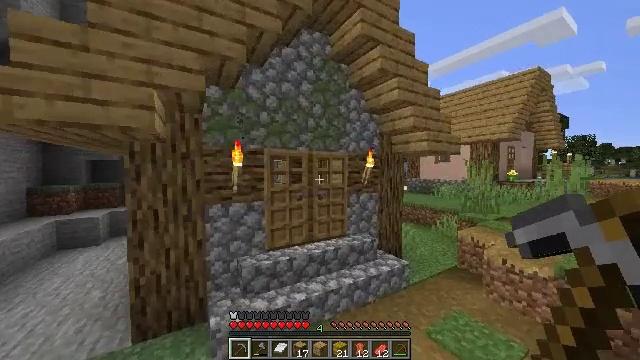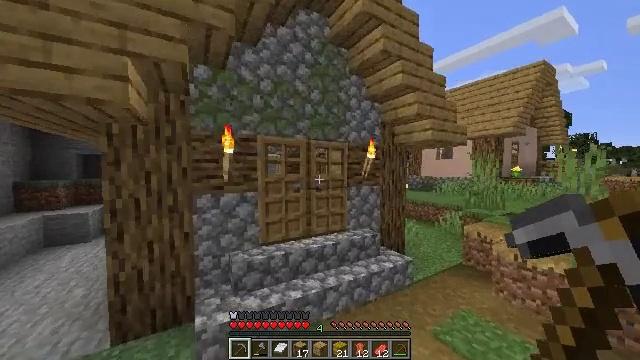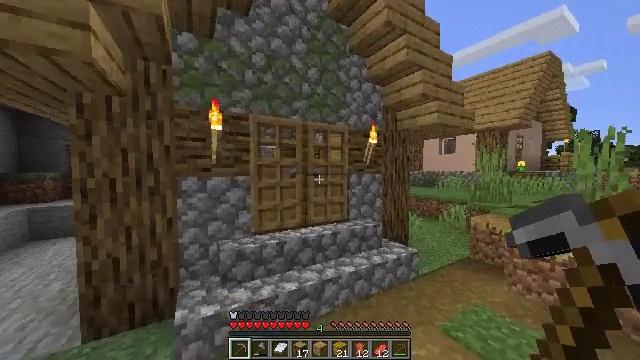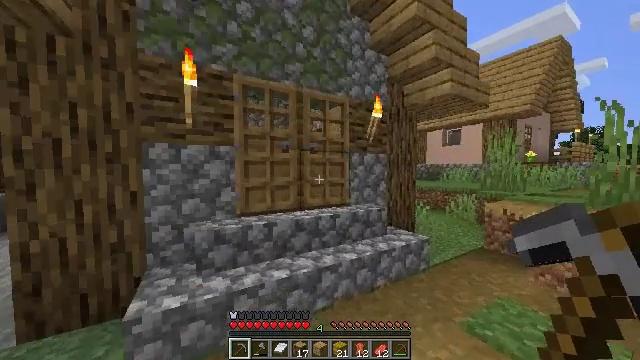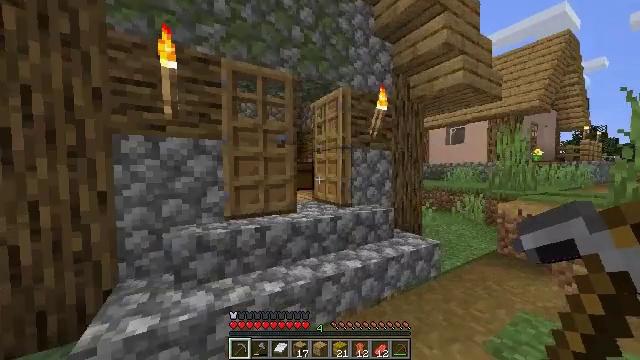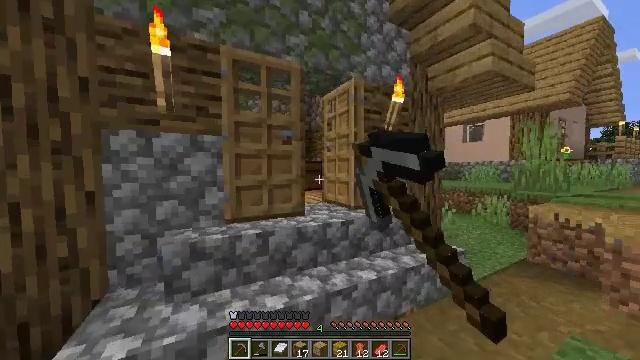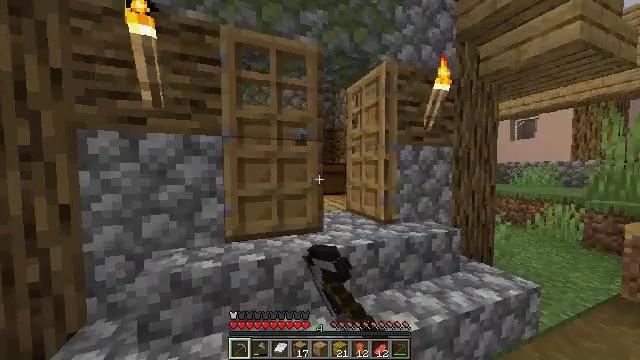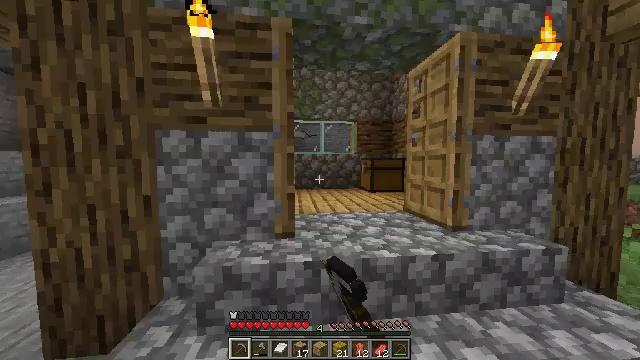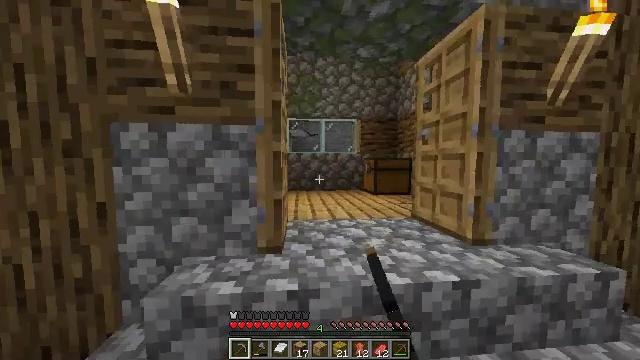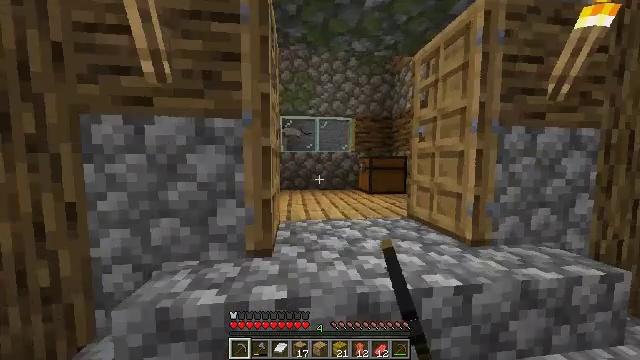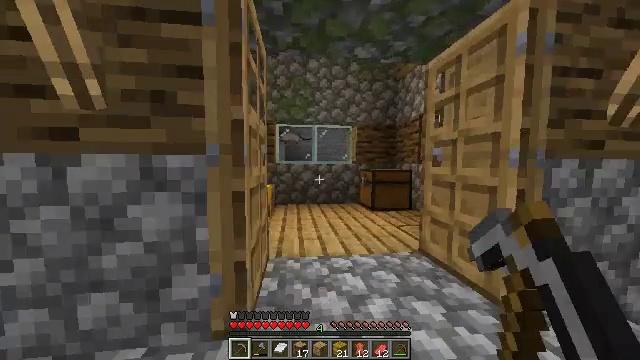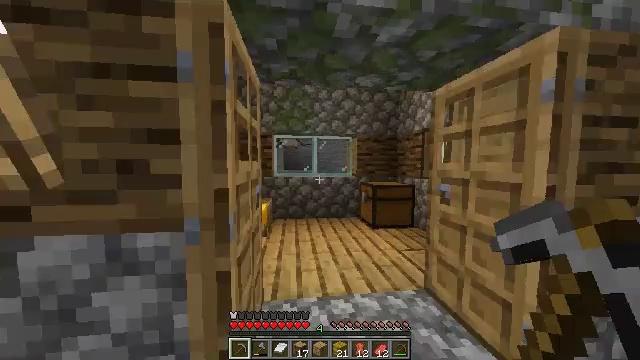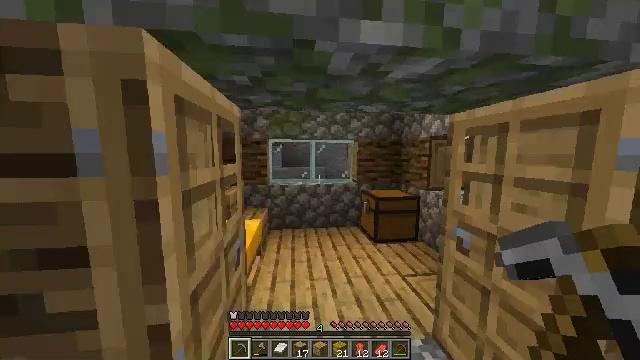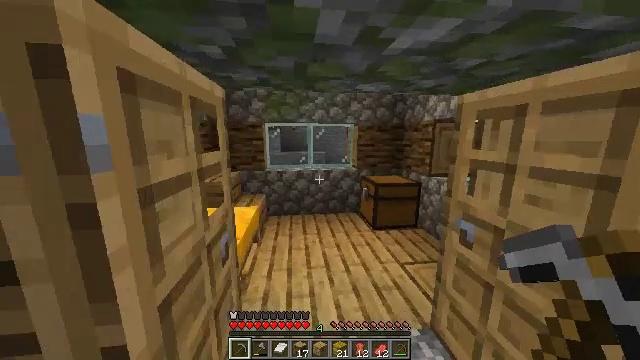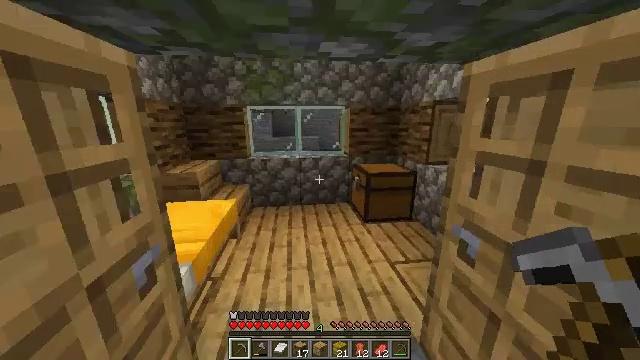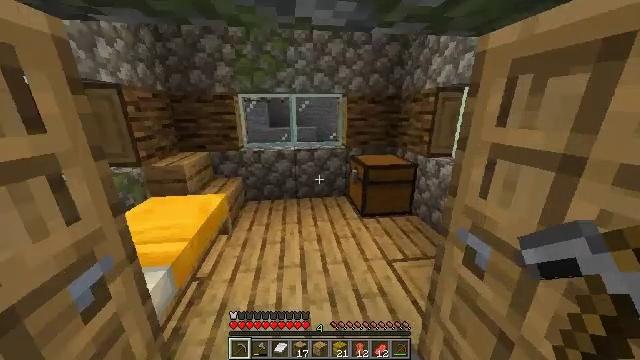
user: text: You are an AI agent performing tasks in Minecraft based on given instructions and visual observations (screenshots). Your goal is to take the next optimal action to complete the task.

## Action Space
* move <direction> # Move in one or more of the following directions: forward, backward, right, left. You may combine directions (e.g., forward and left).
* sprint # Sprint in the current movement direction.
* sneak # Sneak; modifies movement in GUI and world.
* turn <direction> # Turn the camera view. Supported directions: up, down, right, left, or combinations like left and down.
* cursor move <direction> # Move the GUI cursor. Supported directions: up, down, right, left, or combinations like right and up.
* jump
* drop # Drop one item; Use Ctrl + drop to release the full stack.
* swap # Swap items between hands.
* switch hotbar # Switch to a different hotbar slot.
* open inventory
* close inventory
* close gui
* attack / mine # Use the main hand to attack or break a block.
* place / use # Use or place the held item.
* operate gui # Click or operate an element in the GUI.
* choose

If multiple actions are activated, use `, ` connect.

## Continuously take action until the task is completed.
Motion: motion action
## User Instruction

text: Dig up clay found underwater.
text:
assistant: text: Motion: move forward
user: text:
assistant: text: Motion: move forward
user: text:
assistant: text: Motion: move forward
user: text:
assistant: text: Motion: move forward, use / place
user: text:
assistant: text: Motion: move forward, turn left, use / place
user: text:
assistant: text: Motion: move forward, turn left
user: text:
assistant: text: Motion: move forward, turn left and down, use / place
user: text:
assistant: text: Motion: move forward, use / place
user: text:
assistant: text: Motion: move forward, turn right, use / place
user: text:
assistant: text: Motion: move forward
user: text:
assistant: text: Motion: move forward
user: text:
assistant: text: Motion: move forward and move right, turn down
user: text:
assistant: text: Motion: move forward and move right, turn down
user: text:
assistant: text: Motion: move forward and move right, turn down
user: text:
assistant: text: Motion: move forward, turn down
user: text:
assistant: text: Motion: move forward and move left, turn down
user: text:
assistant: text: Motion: move forward and move left, turn right and down
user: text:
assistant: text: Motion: move forward and move left, turn right and down
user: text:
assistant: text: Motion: move forward, turn right and down
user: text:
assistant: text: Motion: use / place
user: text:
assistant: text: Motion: use / place
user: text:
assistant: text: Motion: no_op
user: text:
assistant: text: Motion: no_op
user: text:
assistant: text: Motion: no_op
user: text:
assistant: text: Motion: no_op
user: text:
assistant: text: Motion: no_op
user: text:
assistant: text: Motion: no_op
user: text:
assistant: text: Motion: no_op
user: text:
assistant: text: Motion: cursor move right
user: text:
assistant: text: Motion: no_op